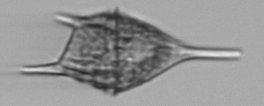
Label: Tripos_lineatus